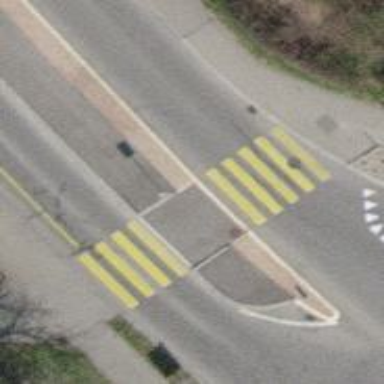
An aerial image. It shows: Uncontrolled crossing with central island on the road.